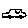
Label: car